Question: Now I am building a joomla component administrator pages of joomla 3.2.
What are the files and functions of the files?
How could I put a menu, a sidebar, a filter in the viewing page like a back end layout is from joomla 3.2 contact component.

And as a sample, the administrator component file of com_contact has following files, what are the functions of them?
'''
access.xml
config.xml
contact.php -- already understand
contact.xml
controller.php -- already understand
controllers -- already understand
helpers
index.html -- already understand
models -- already understand
sql -- already understand
tables -- already understand
views -- already understand
'''
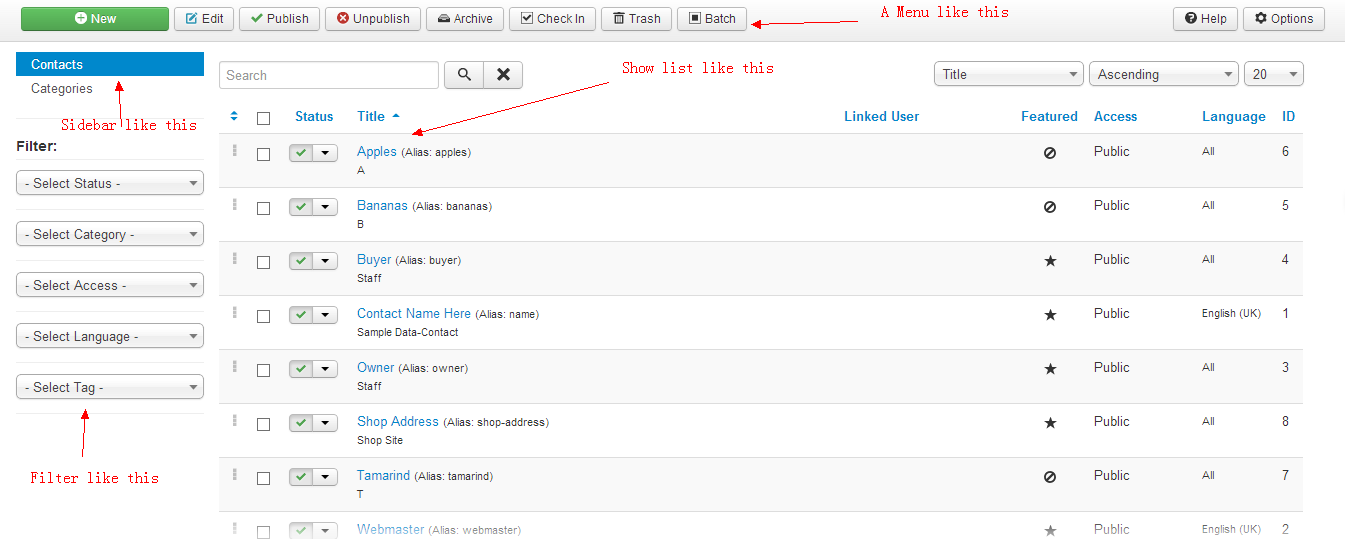
Answer: You should read the documentation on <URL> and also check out this site which creates the files needed to start off a component and saves a lot of time:
<URL>